The image is an STFT spectrogram (time versus frequency) of a rolling-element bearing's vibration signal. Classify the bearing condition as one of: normal, inner_race, outer_race, ball.
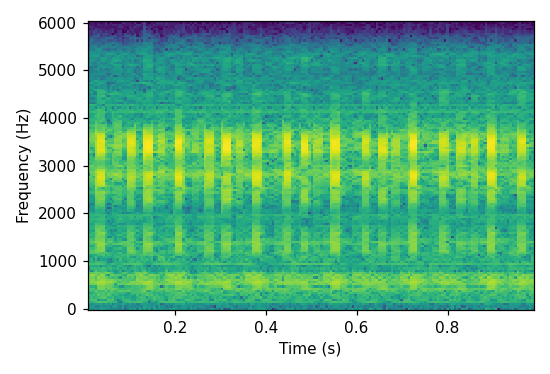
Answer: outer_race